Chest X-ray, PA view. Patient: 58 years old, sex F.
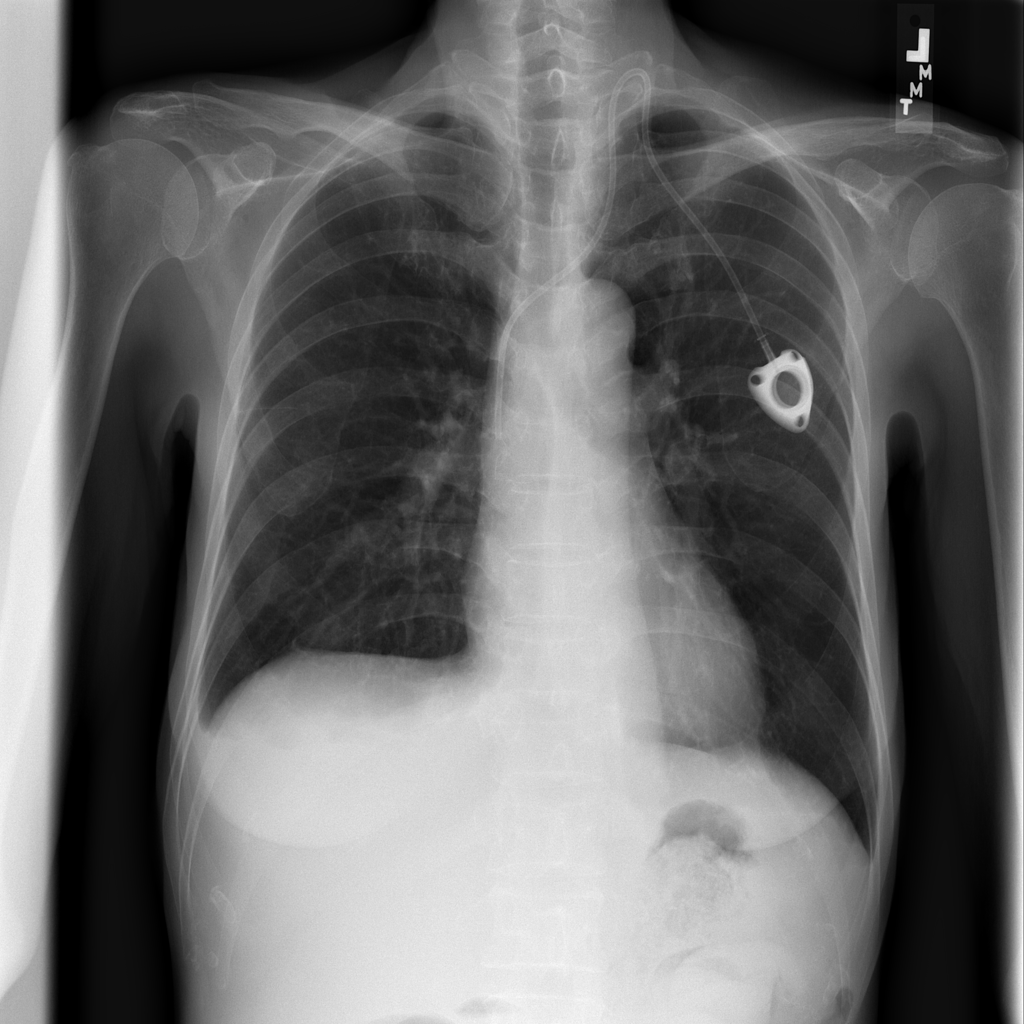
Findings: Effusion